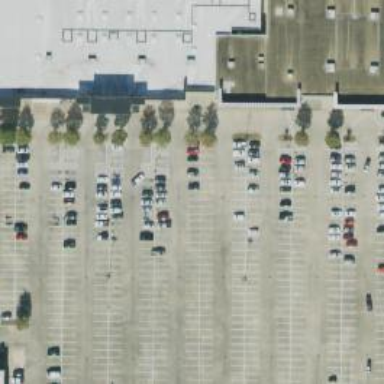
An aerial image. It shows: Parking space is available.